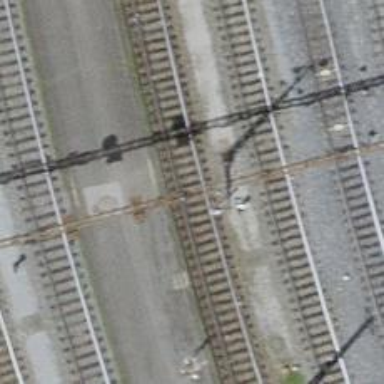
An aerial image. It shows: Railway signal.